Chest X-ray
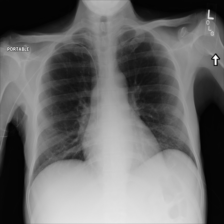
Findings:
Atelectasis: negative
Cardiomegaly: negative
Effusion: negative
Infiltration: negative
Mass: negative
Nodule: negative
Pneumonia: negative
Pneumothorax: negative
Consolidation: negative
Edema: negative
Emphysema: negative
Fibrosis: negative
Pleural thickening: negative
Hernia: negative